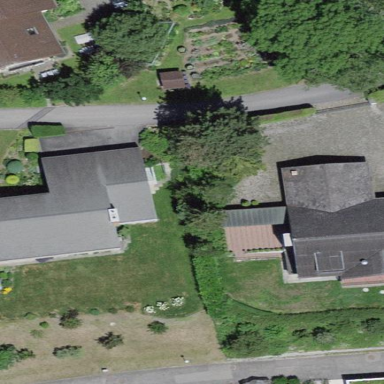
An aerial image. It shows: Residential building.